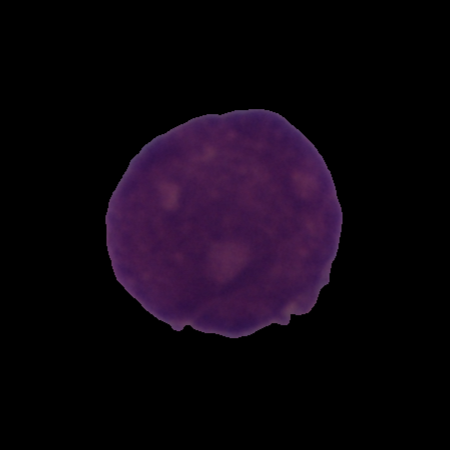
Label: cancer